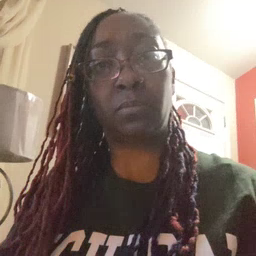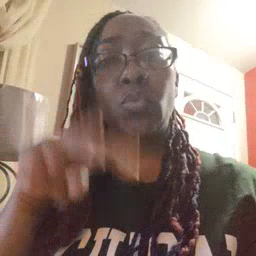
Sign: read